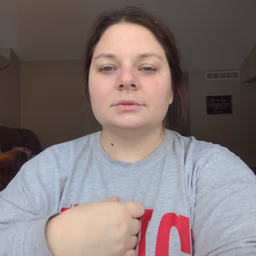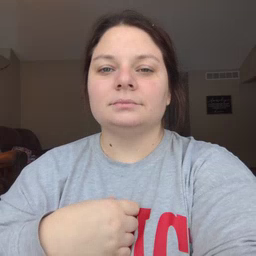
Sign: pig